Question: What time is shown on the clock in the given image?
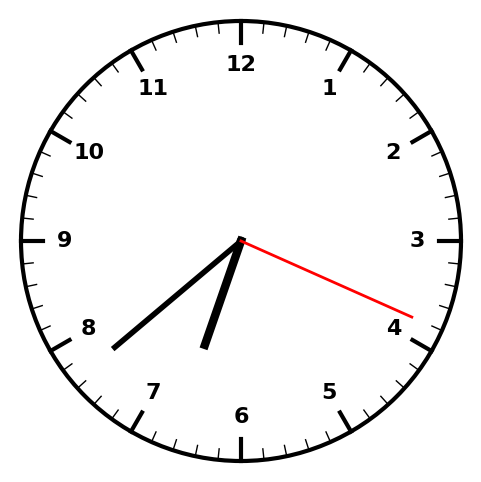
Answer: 06:38:19